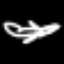
Label: airplane